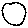
Label: circle